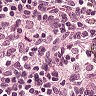
Metastatic tissue present: no